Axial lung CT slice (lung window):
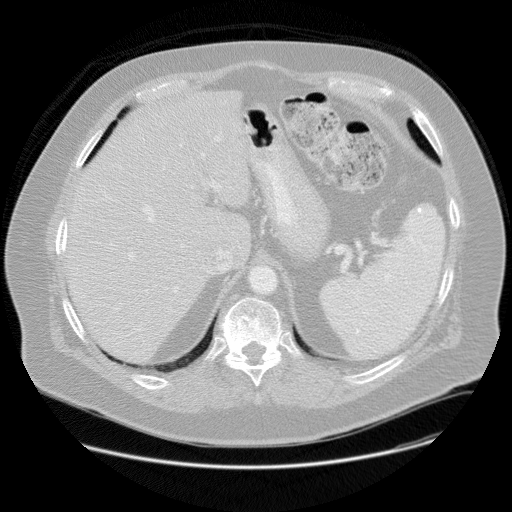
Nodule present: no